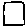
Label: square